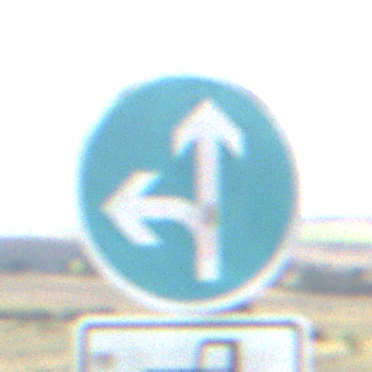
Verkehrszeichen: VorgeschriebeneFahrtrichtungGeradeausOderLinks
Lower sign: MehrspurigeFahrzeugeFrei8
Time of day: Midday
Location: Outdoor (Nature)
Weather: PartlyCloudy
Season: NotSpecified
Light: Natural